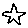
Label: star